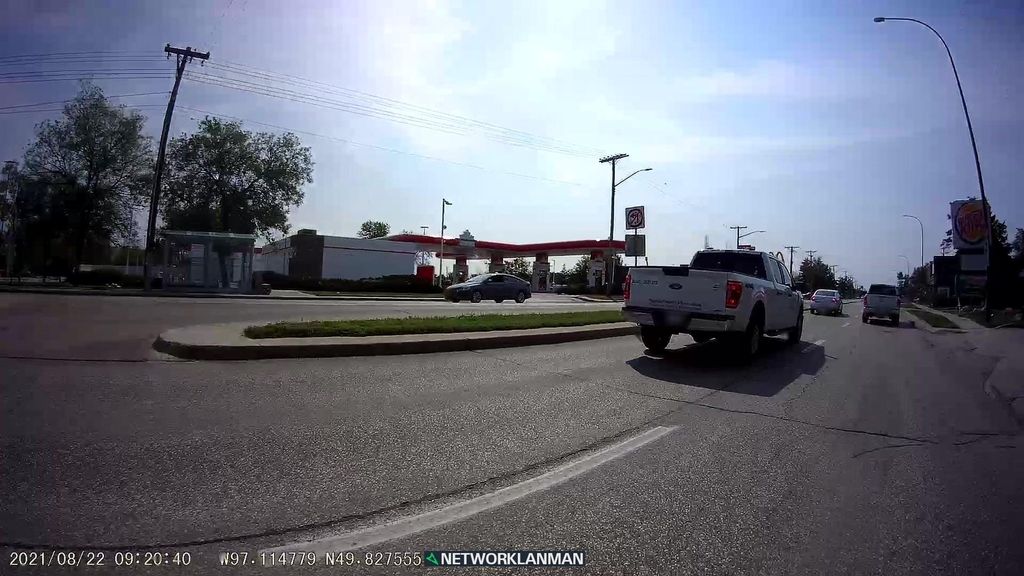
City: winnipeg